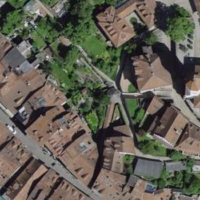
EUNIS habitat code: 54
Species observed at this site:
Rumex sanguineus
Prunus spinosa
Aesculus hippocastanum
Cymbalaria muralis
Chelidonium majus
Mergus merganser